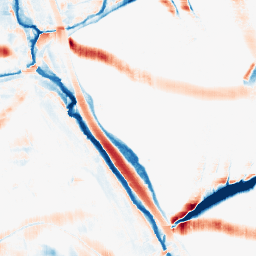
Category: morphological
Decomposition family: morphological_rect
Decomposition parameters: operation: average
width: 20
height: 20
Upsampling method: cubic_catmull_rom
Upsampling parameters: scale: 8
Upsampling scale: 8